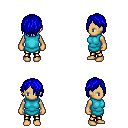
a pixel art fantasy rpg character, female body template, human, tanned skin, teal tunic, gold greaves, blue bangs hairstyle, four views (front, back, left, right), 2x2 character sprite sheet, small pixel art, hard edges, no anti-aliasing